Question: I'm trying to replicate this effect with pure CSS:

So far I've tried doing:
'''
.parent {
height: 90vh;
width: 100%;
display: flex;
align-items: center;
justify-content: center;
}
.hoverable-element {
border: 0.1rem solid #000;
background: #fff;
padding: 1rem 2rem;
transform: translate(0, 0);
box-shadow: 0 0 0 #000;
transition:
box-shadow 200ms ease-out,
transform 200ms ease-out;
}
.hoverable-element:hover {
transform: translate(-0.5rem, -0.5rem);
box-shadow:
0.1rem 0.1rem 0 #000,
0.2rem 0.2rem 0 #000,
0.3rem 0.3rem 0 #000,
0.4rem 0.4rem 0 #000,
0.5rem 0.5rem 0 #000;
}
'''
'''
<div class="parent">
<button class="hoverable-element">Hoverable Button</button>
</div>
'''
But this method repeats a lot of unnecessary code, as well as not properly doing what I intended.
I want the button "shadow" or hover-effect-thingy to be bordered with a white background (as shown in the image). Other than that I'm clueless as to where to start
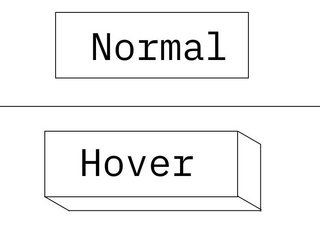
Answer: here is an idea with pseudo element and skew transformation:
'''
.parent {
height: 90vh;
width: 100%;
display: flex;
align-items: center;
justify-content: center;
}
.hoverable-element {
border: 1px solid #000;
background: #fff;
padding: 1rem 2rem;
position: relative;
transition: transform 0.5s;
}
.hoverable-element::before,
.hoverable-element::after {
content: "";
position: absolute;
border: inherit;
transition: inherit;
}
.hoverable-element::before {
height: 1rem;
top: 100%;
left: -1px;
right: -1px;
transform-origin: top left;
transform: skewX(45deg) scaleY(var(--s, 0));
}
.hoverable-element::after {
width: 1rem;
left: 100%;
top: -1px;
bottom: 0;
border-bottom:none;
transform-origin: bottom left;
transform: skewY(45deg) scaleX(var(--s, 0));
}
.hoverable-element:hover {
transform: translate(-0.5rem, -0.5rem);
--s: 1;
}
'''
'''
<div class="parent">
<button class="hoverable-element">Hoverable Button</button>
</div>
'''